Interaction volume radius: 5 \u00c5
Interaction volume height: 25 \u00c5
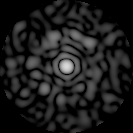
Disorder parameter: 0.7969